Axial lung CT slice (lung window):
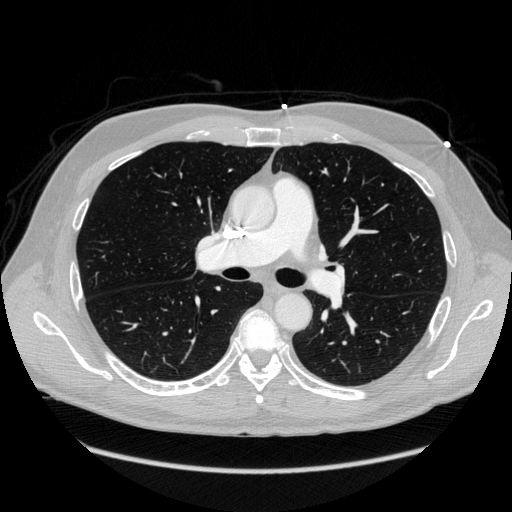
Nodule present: no